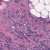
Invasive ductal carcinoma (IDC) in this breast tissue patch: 1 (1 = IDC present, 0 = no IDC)